Aerial crown-view tile of a tropical tree (Barro Colorado Island, Panama), acquired 20250512:
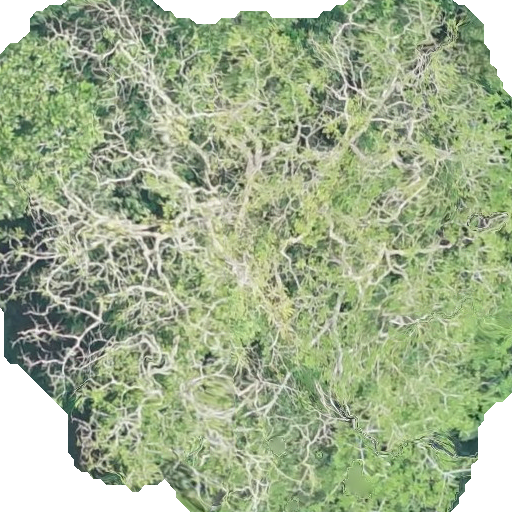
Species: Platypodium elegans
GBIF accepted scientific name: Platypodium elegans
Crown area: 380.795 m²